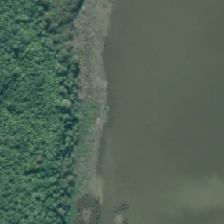
Land cover: herbaceous_freshwater_vege